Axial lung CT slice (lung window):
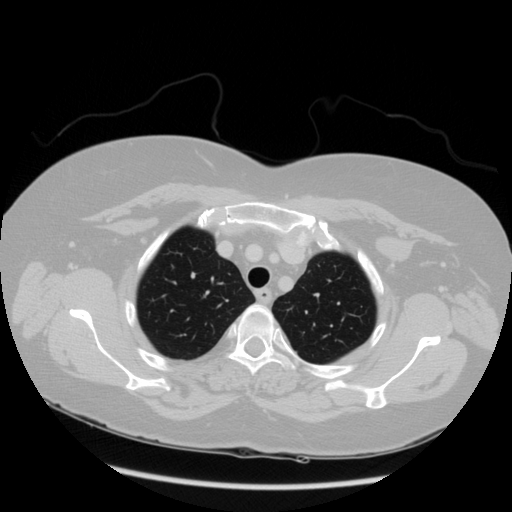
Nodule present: no